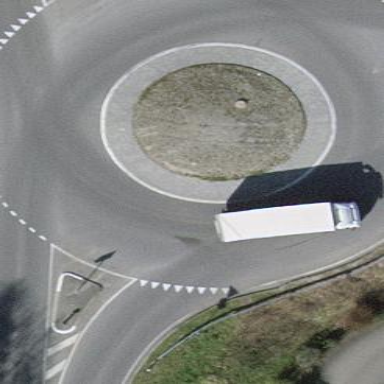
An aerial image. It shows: Secondary road leading to roundabout.